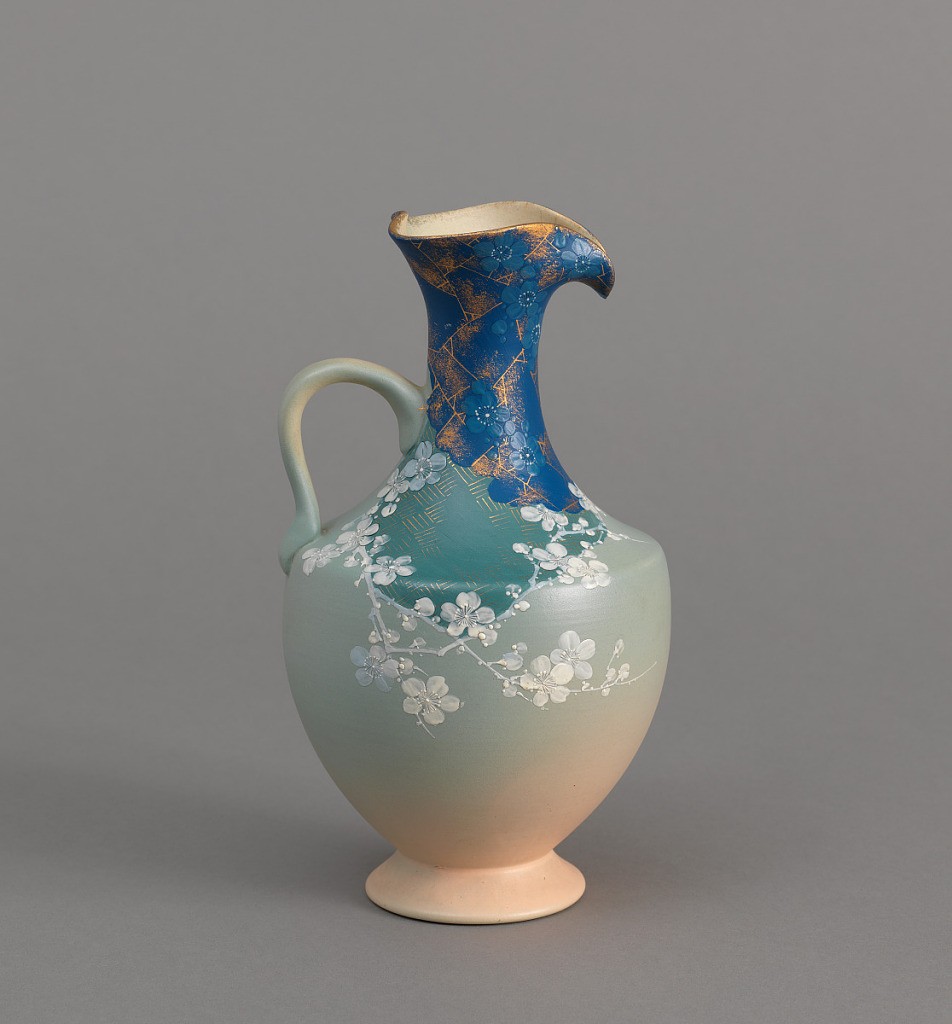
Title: Pitcher
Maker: Rookwood Pottery, American, 1880 - 1967
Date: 1887
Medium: Thrown, glazed, and hand-painted stoneware
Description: Thrown white stoneware body with applied handle, decorated with prunus blossoms and branches in white, enframing an overglaze-painted field of bright blue and gilded patterning. Upper portion of neck with field of Bristol blue and blue prunus blossoms against gilded patterning. Body painted in graduated tones from peach to pale celadon.